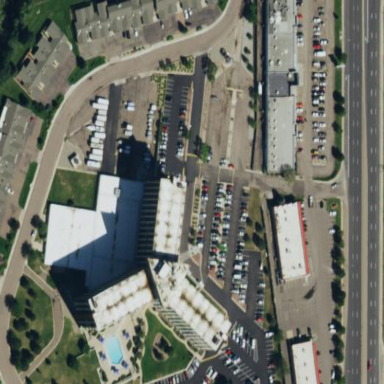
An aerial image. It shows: Hotel building.